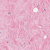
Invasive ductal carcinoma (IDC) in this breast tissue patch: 0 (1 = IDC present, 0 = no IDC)